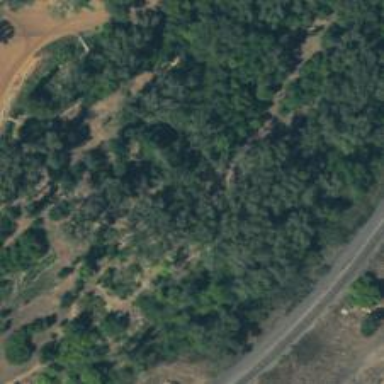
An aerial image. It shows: Disc golf hole.